Question: I wrote a program which accepts an integer as input and prints the integer as output in Ada. When i run the program, it's printing the number but there are several leading white spaces. Does anybody know why it's happening? Here's the code:
'''
with Ada.Text_IO, Ada.Float_Text_IO, Ada.Integer_Text_IO;
use Ada;
procedure Solution is
Int: Integer;
begin
Integer_Text_IO.Get (Int);
Integer_Text_IO.Put (Int);
end Solution;
'''

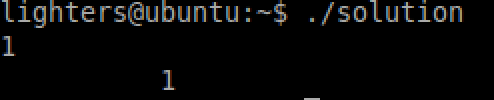
Answer: white spaces are mandated by the standard: "If the resulting sequence of characters to be output has fewer than Width characters, then leading spaces are first output to make up the difference." <URL>.
If you want a different behaviour, specify width, like this:
'Integer_Text_IO.Put (Int, Width => 1);'